Question: I'm new at ASP.NET core and trying to POST a file to a server, but keeps getting 415 Unsupported Media Type error even before hitting any of the code. It does not matter whether the file is PNG, PDF, or even TXT. Is there a setting that I'm missing here? I'm testing it with Postman using POST request and form-data. Thanks in advance for any help I could get.

Here's the Web API side:
'''
[Route("api/[controller]")]
[ApiController]
public class ImageUploadController : ControllerBase
{
public static IWebHostEnvironment _environment;
public ImageUploadController(IWebHostEnvironment environment)
{
_environment = environment;
}
public class FileUploadAPI
{
public IFormFile files { get; set; }
}
[HttpPost]
public async Task<string> Post(FileUploadAPI objFile)
{
try
{
if (objFile.files.Length > 0)
{
if (!Directory.Exists(_environment.WebRootPath + "\Upload\"))
{
Directory.CreateDirectory(_environment.WebRootPath + "\Upload\");
}
using (FileStream fileStream = System.IO.File.Create(_environment.WebRootPath + "\Upload\" + objFile.files.FileName))
{
objFile.files.CopyTo(fileStream);
fileStream.Flush();
return "\Upload\" + objFile.files.FileName;
}
}
else
{
return "Failed";
}
}
catch (Exception ex)
{
return ex.Message.ToString();
}
}
}
'''
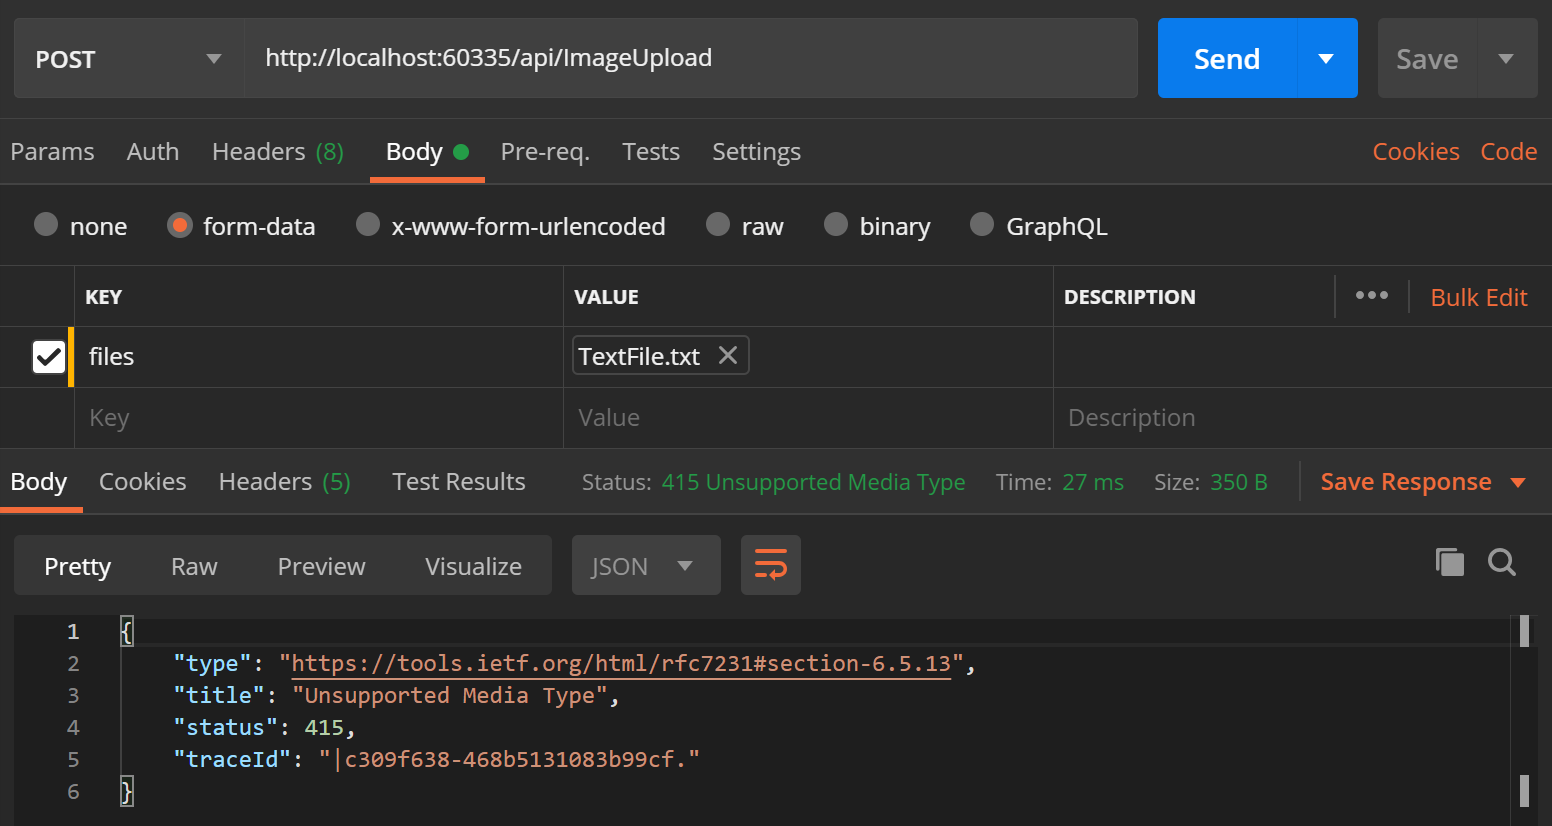
Answer: Add [FromForm] .
'''
[HttpPost]
public async Task<string> Post([FromForm]FileUploadAPI objFile)
{
// codes
}
'''